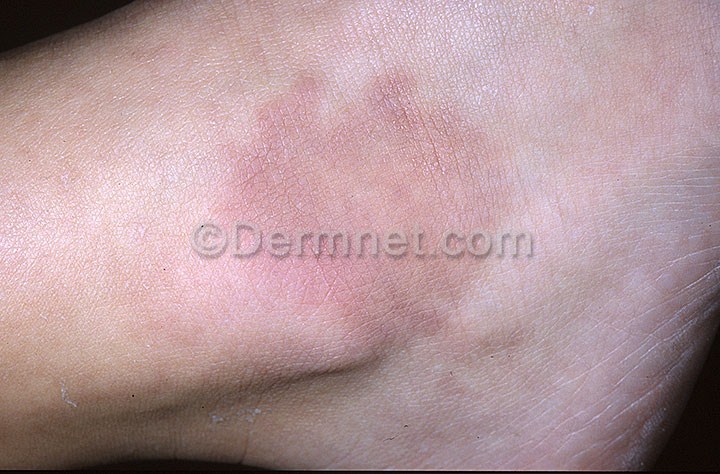
Disease: Systemic Disease